Field crop: maize
Growth stage: 1
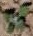
Species: chenopodium